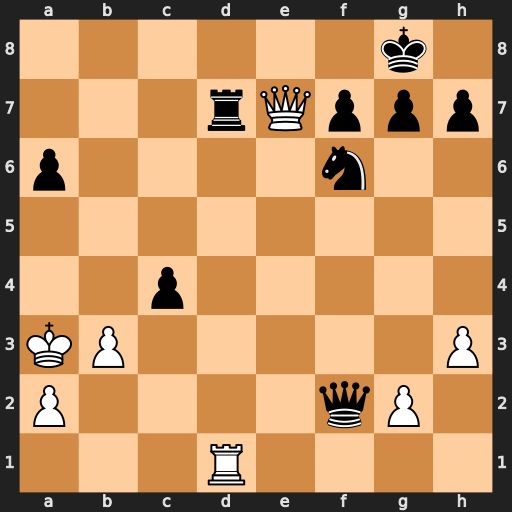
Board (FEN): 6k1/3rQppp/p4n2/8/2p5/KP5P/P4qP1/3R4
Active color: w
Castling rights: -
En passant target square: -
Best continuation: Qd8+ Rxd8 Rxd8+ Ne8 Rxe8#